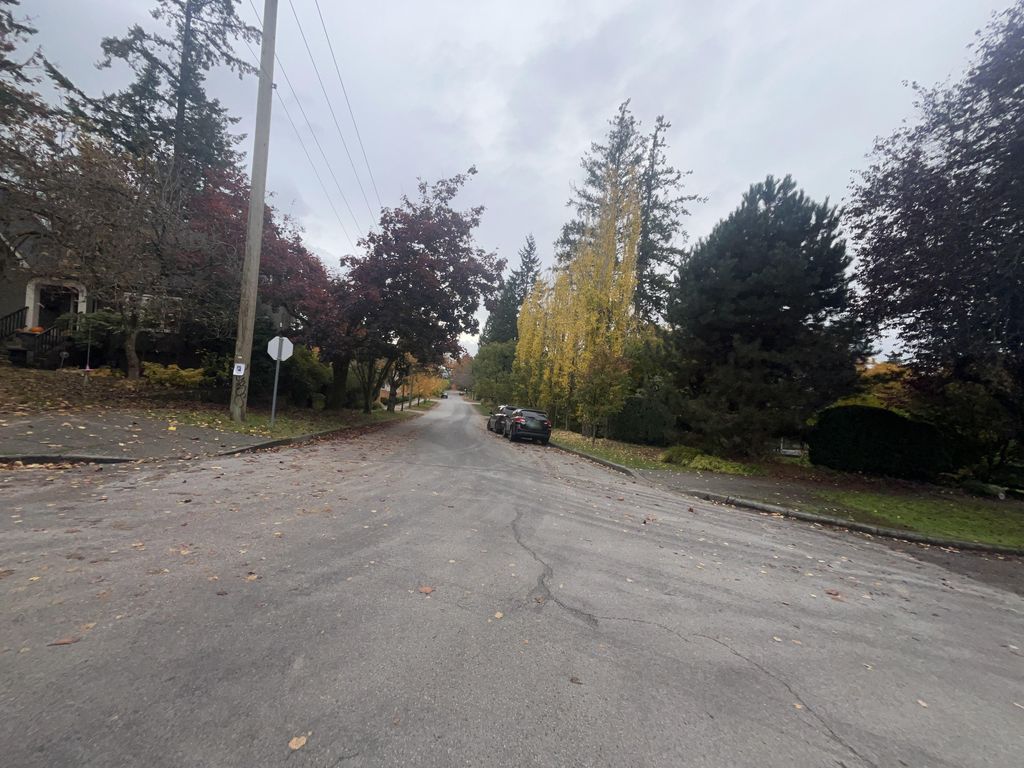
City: vancouver